Question: This is a windows forms application. I have a class Program.cs and a form DeployerConsole.cs with a ListBox on it. I am attempting to loop through the results from the SQL query. I am having trouble and getting a 'Object reference not set to an instance of an object.' error when I try to access the data and insert it into my listbox on the form.
EDIT: The SQL Query is completing successfully and the Console.WriteLine is outputting to the output window properly with the correct data.
'''
static void LoadServers()
{
DeployerConsole DC = (DeployerConsole)Application.OpenForms["DeployerConsole"];
//DeployerConsole DC = new DeployerConsole();
SqlConnection myConnection = new SqlConnection("server=XXX; database=XXX; uid=XXX; pwd=XXX;Integrated Security=true;Connection Lifetime=5;Trusted_Connection=yes;");
myConnection.Open();
DataSet ds = new DataSet();
SqlCommand myCommand = new SqlCommand("SELECT ServerName FROM DeployServers", myConnection);
SqlDataAdapter adapter = new SqlDataAdapter(myCommand);
adapter.Fill(ds);
DataTable dt = ds.Tables[0];
foreach (DataRow dr in dt.Rows)
{
DC.listBox1.Items.Add(dr["ServerName"].ToString());
Console.WriteLine(dr["ServerName"].ToString());
}
}
'''
EDIT: Added Screenshot

Anyone have any suggestions or provide guidance as to what I am doing wrong?
EDIT (ANSWER): Well, I moved the code from the class to the form. No problems accessing the listBox now. However, I still would like to know the solution to this.
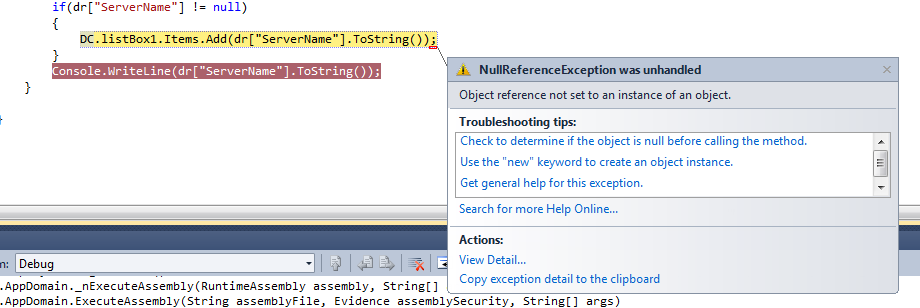
Answer: It might be worth a try (just for testing purposes) to try:
'''
if(DC.listBox1 != null)
{
DC.listBox1.Items.Add(dr["ServerName"].ToString());
}
'''
That could give you a clue, if which you might need to make sure someplace listBox1 is instantiated.
'''
DC.listBox1 = new ListBox();
'''
It might be that DC is not being correctly passed by reference to the static method.
It might be better to change the signature of the Method to accept the form.
'''
static void LoadServers(Form form)
{
...
form.listBox1.Items.Add(...)
... etc.
}
'''
and call it assuming from the form:
'''
Helper.LoadServers(this);
'''